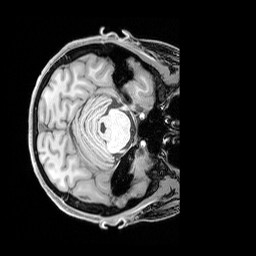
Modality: T1w
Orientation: axial
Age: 34
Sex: female
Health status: healthy
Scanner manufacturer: siemens
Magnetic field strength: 3 T
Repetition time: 1.65 s
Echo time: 0.00182 s